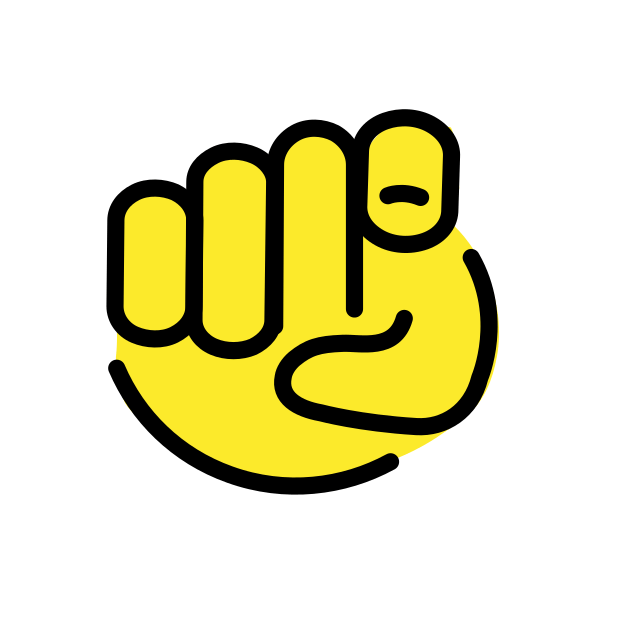
index pointing at the viewer